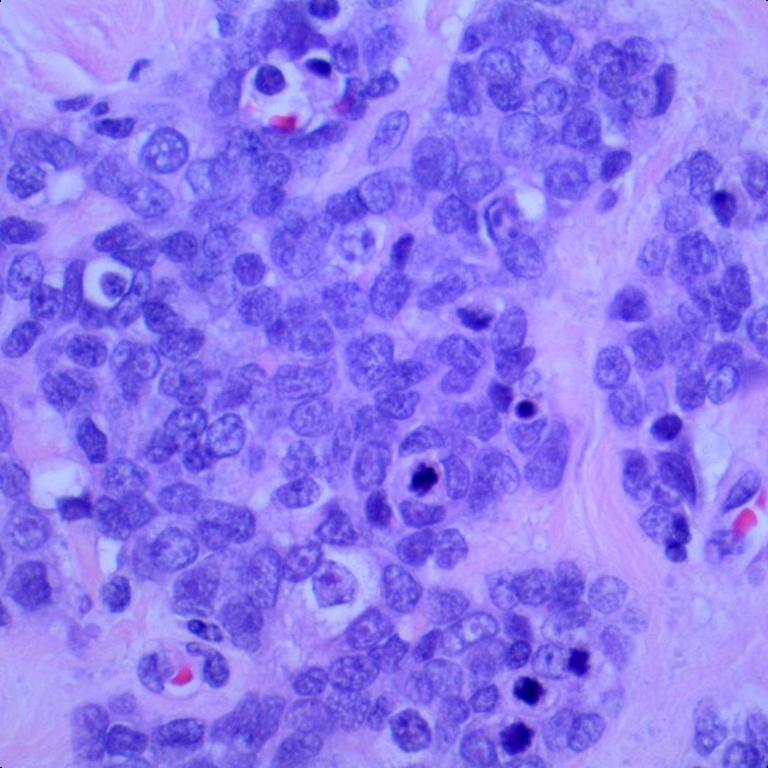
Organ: lung
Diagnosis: squamous carcinomas